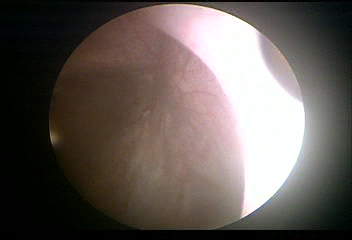
Modality: WLC
Class: Normal mucosa
Bladder cancer association: No